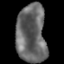
Tissue: lung
Cell type: Epithelial cells
Senescence score: 0.1847
Nuclear area (px): 1705
Mean DAPI intensity: 103.787